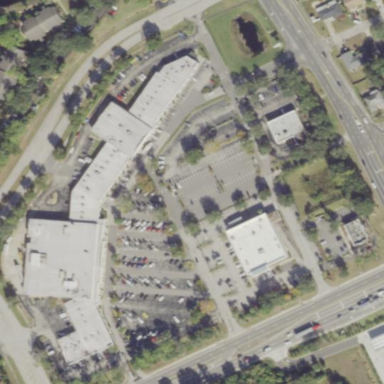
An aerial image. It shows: Commercial area.